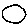
Label: circle